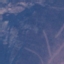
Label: HerbaceousVegetation